Question: I'm trying to figure out the best way to attach two fixed width divs to a fluid center div. I've searched around for an answer to this problem but most people require a 3 column layout to fill the entire width of the screen, whereas I would like a variable amount of whitespace either side.
The intention is that the fluid div will wrap around images scaled to a fixed height but variable width.
Ideally if the edge of the screen is reached the two fixed divs wont go any further. Could this be done with pure css/a framework or is it easier to use javascript? I'm using node.js server-side if it helps.
Right now I'm using inline-block as a way to make it work, but it seems buggy when using percentage widths. It doesn't resize correctly the until page is refreshed, so I was hoping there was a better way.

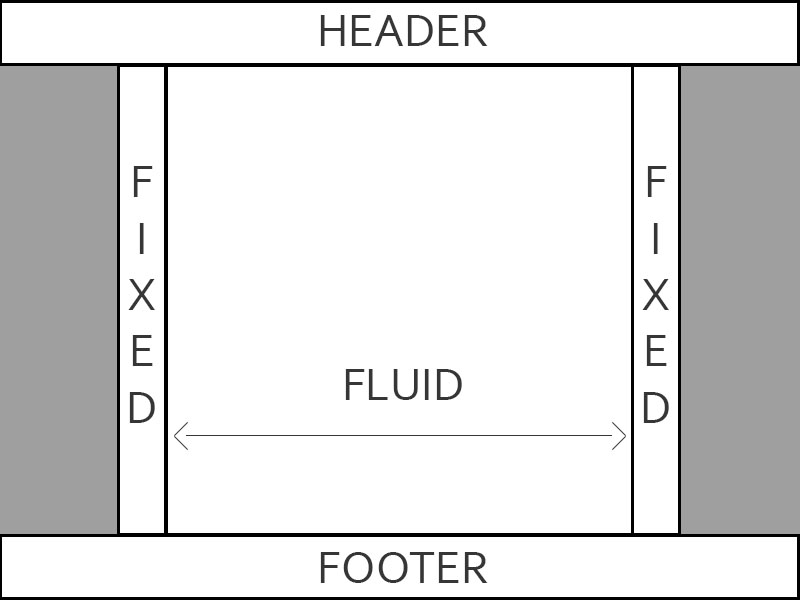
Answer: Where is the width coming from? [edit] added offsetWidth.
Here is a javascript approach -- I included an equal-heights routine.
It has the max-width check. The code is commented.
'''
<!DOCTYPE html PUBLIC "-//W3C//DTD XHTML 1.0 Strict//EN"
"http://www.w3.org/TR/xhtml1/DTD/xhtml1-strict.dtd">
<html xmlns="http://www.w3.org/1999/xhtml" lang="en" xml:lang="en">
<head>
<title>Title</title>
<meta http-equiv="Content-Type" content="text/html;charset=utf-8" />
<style type="text/css">
* { outline:1px dotted #000; } /* all things */
body { padding:0; border:0; margin:0; }
#bodyid { }
#header, #footer { background:#eee; clear:both; }
#middle3 { background:#fee; clear:both; margin:auto; }
#fixedl { background:#efe; float:left; width:50px; }
#fluid1 { background:#eef; float:left; }
#fixedr { background:#efe; float:left; width:50px; }
</style>
<script type="text/javascript">
function f1() { // process center 3 cols
var wfluid1 = document.getElementById("fluid1").offsetWidth;
var wfixedl = wfixedr = 50; // are fixed
var wfluid1 = Math.min(wfluid1, screen.width - wfixedl - wfixedr); // max
var wmiddle3 = wfixedl + wfluid1 + wfixedr;
document.getElementById("middle3").style.width = wmiddle3 + "px";
document.getElementById("fluid1").style.width = wfluid1 + "px";
colsequal(new Array("fixedl", "fluid1", "fixedr")); // equal heights
}
function colsequal(v1) { // makes column heights equal
var h = document.getElementById(v1[0]).offsetHeight;
for (i=1; i<v1.length; i++) { // get maximum height
h = Math.max(h, document.getElementById(v1[i]).offsetHeight); }
for (i=0; i<v1.length; i++) { // make all maximum
document.getElementById(v1[i]).style.height = h + "px"; }
}
</script>
</head>
<body onload="f1();">
<div id="bodyid">
<div id="header">Header</div>
<div id="middle3">
<div id="fixedl">Fixed<br />1</div>
<div id="fluid1">Fluid<br />1<br />2<br />3</div>
<div id="fixedr">Fixed<br />1<br />2</div>
</div>
<div id="footer">Footer</div>
</div><!-- bodyid -->
</body>
</html>
'''